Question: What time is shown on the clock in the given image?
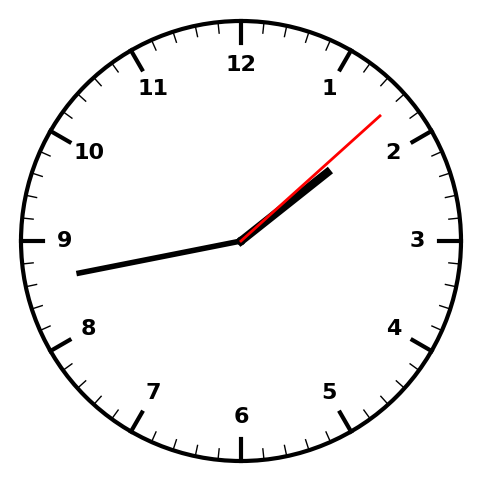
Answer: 01:43:08